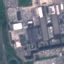
Label: Industrial